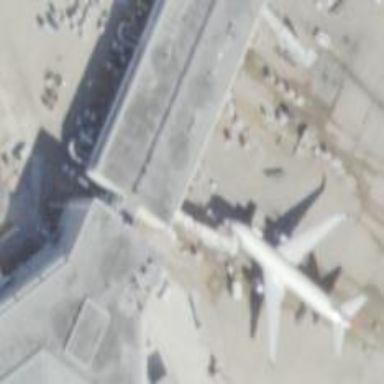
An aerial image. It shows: Airport gate.